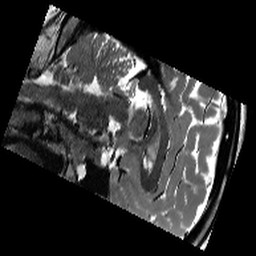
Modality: T2w
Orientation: sagittal